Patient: sex F, age 57
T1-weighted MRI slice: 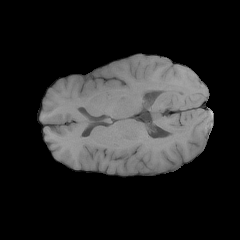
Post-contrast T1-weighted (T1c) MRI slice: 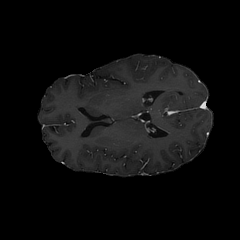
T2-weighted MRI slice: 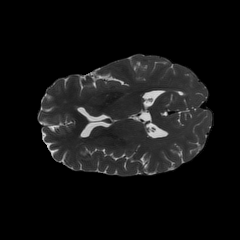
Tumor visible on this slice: no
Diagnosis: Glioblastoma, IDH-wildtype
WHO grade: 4